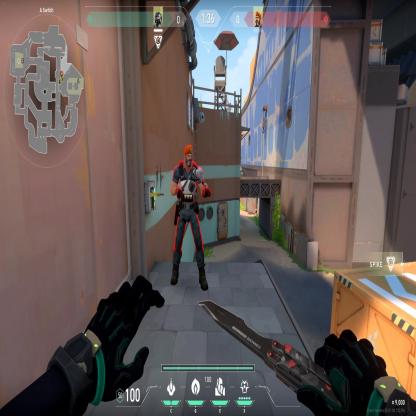
Label: enemy